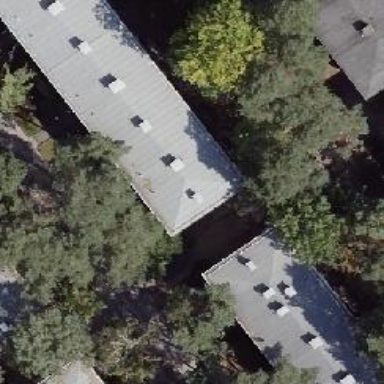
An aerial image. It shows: Apartment building with flat roof.